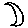
Label: moon